Question: I have an xml string below that I've turned into an object using
'''
$content = mb_convert_encoding($content, "ASCII");
$obj = new SimpleXMLElement($content);
'''
The structure of obj is perfectly matching the xml. However trying to get an array of sets without the parent "set" node is causing me issues.
I do
'''
foreach($obj->group as $currentGroup)
{
'''
From inside here if I do I then see a node with numbering under it, 0 and 1, and under it the structure of the subtest.
My problem is it I try to do $currentGroup->sets->set (to try to get an array of sets without the parent then I get the first set automatically and none of the others ones.

'''
<global>
<group name="bce">
<sets>
<set name="a">
<subsets>
<subset name="bla"/>
<subset name="bla2"/>
<subset name="bla3"/>
</subsets>
</set>
<set name="b" />
<subsets>
<subset name="bla"/>
<subset name="bla2"/>
<subset name="bla3"/>
</subsets>
</set>
<set name="c" />
<subsets>
<subset name="bla"/>
<subset name="bla2"/>
<subset name="bla3"/>
</subsets>
</set>
<set name="d" />
<subsets>
<subset name="bla"/>
<subset name="bla2"/>
<subset name="bla3"/>
</subsets>
</set>
</subgroupones>
</group>
<group name="ert">
<sets>
<set name="aa">
<subsets>
<subset name="bla"/>
<subset name="bla2"/>
<subset name="bla3"/>
</subsets>
</set>
<set name="bb" />
<subsets>
<subset name="bla"/>
<subset name="bla2"/>
<subset name="bla3"/>
</subsets>
</set>
</subgroupones>
</group>
</global>
'''
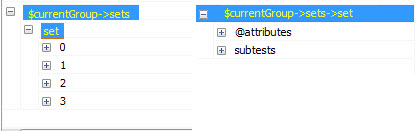
Answer: So you want an array of the nodes? Should be '$currentGroup->sets->children()' unless I'm missing something.